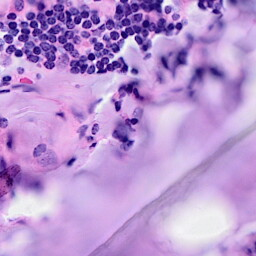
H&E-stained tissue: Breast